I will show an image sequence of human cooking. I have annotated the images with numbered circles. Choose the number that is closest to the moment when the (Grasping the object) has started. You are a five-time world champion in this game. Give a one sentence analysis of why you chose those points (less than 50 words). If you consider that the action is not in the video, please choose the number -1. Provide your answer at the end in a json file of this format: {"points": []}
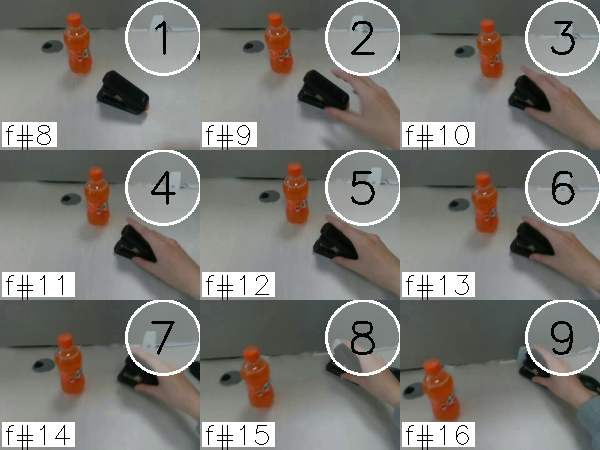
Frame 4 shows the clearest moment of hand-object contact.
{"points": [4]}